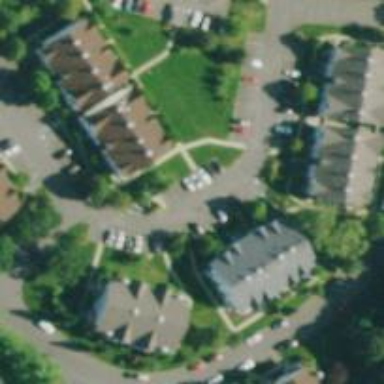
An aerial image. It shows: Living street.